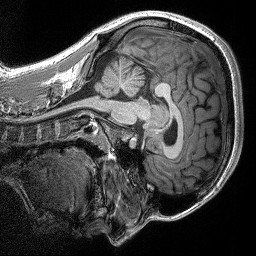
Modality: T1w
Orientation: sagittal
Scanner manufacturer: siemens
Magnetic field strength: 3 T
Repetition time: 2.3 s
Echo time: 0.00298 s